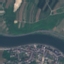
Label: River